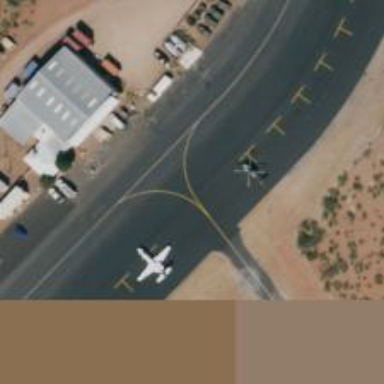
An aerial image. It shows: Asphalt taxiway in the airport.